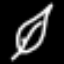
Label: leaf